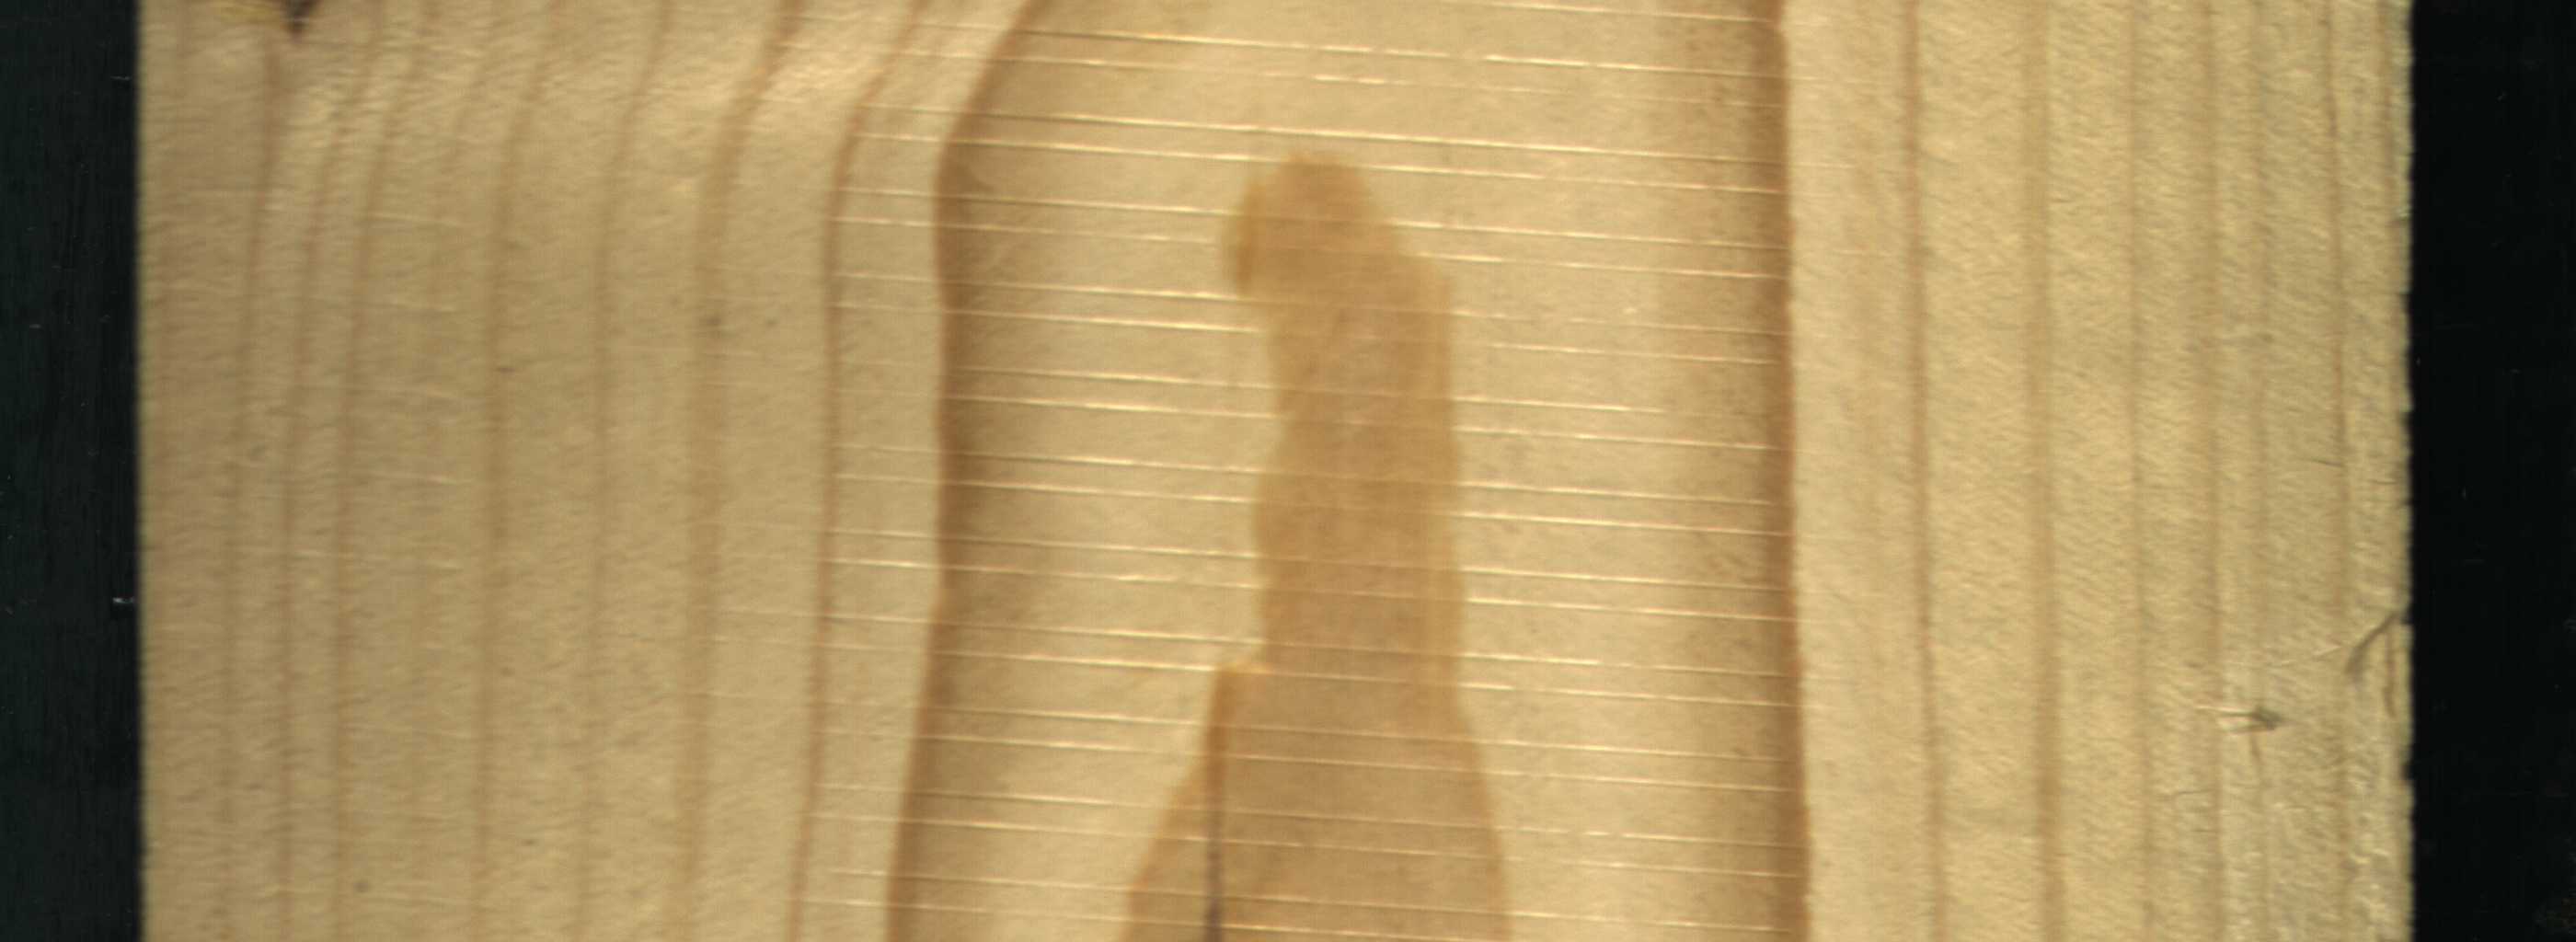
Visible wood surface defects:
resin